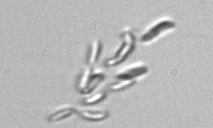
Label: Dinobryon